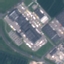
Land use / land cover class: Industrial